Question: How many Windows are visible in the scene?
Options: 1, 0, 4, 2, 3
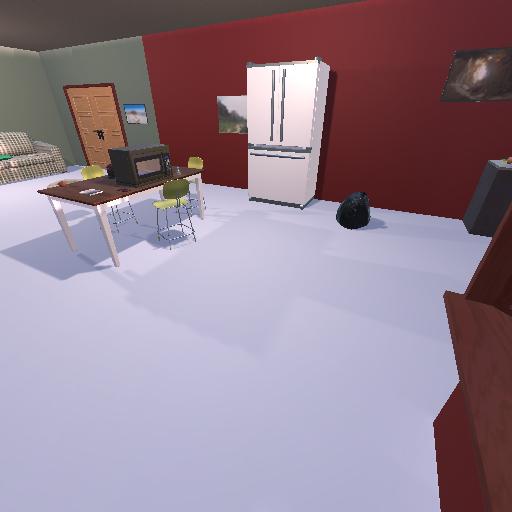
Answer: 1